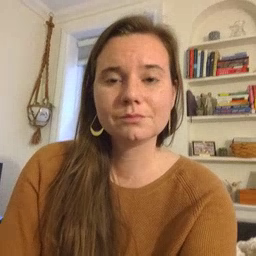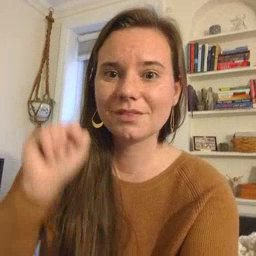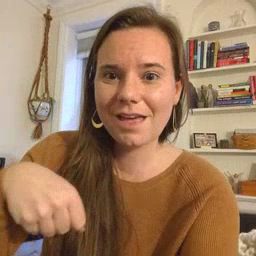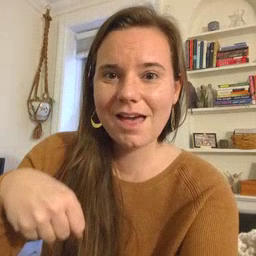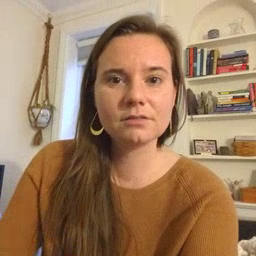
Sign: can